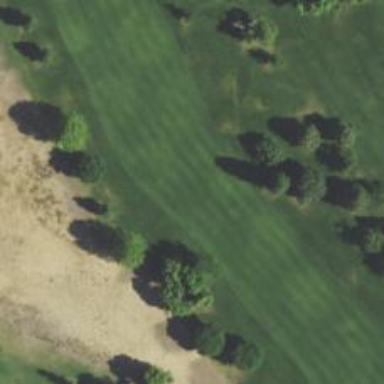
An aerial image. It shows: View of golf hole.